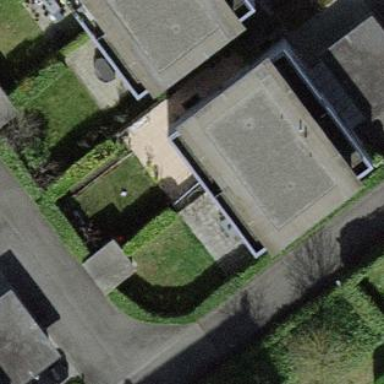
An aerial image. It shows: Garden enclosed by fence.